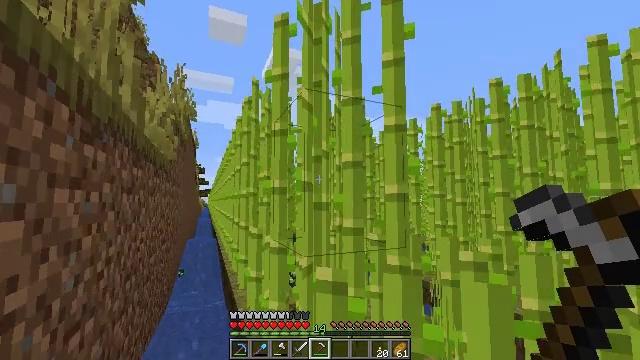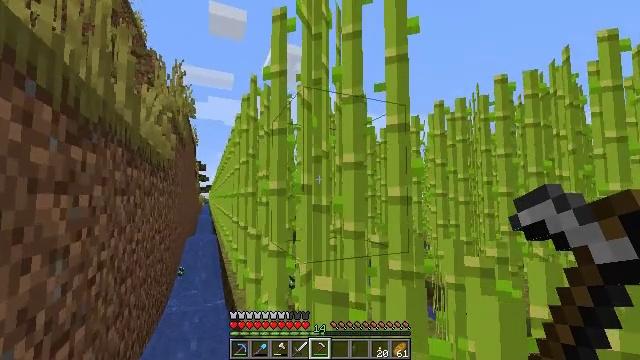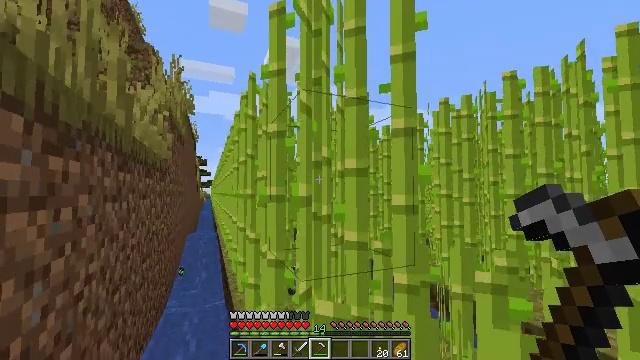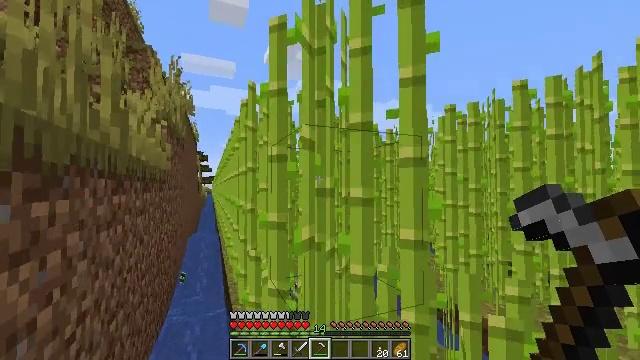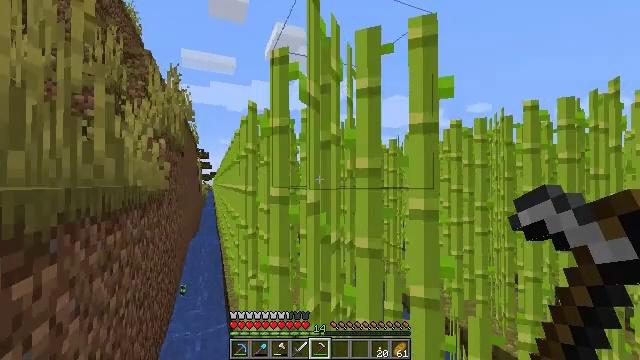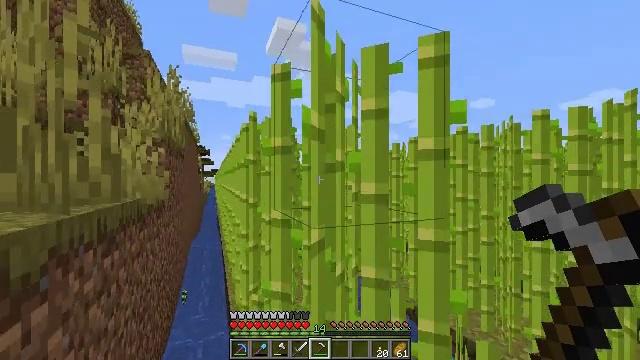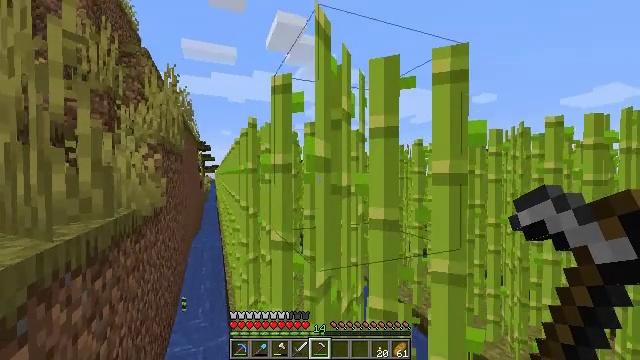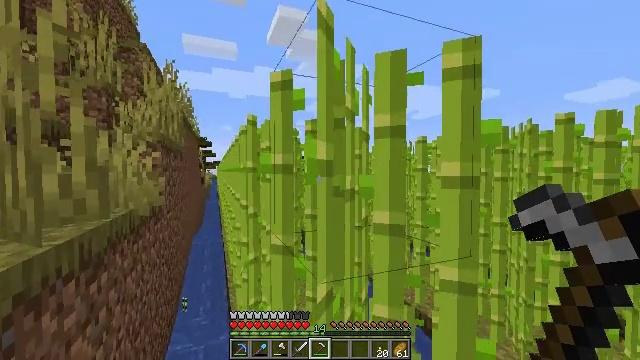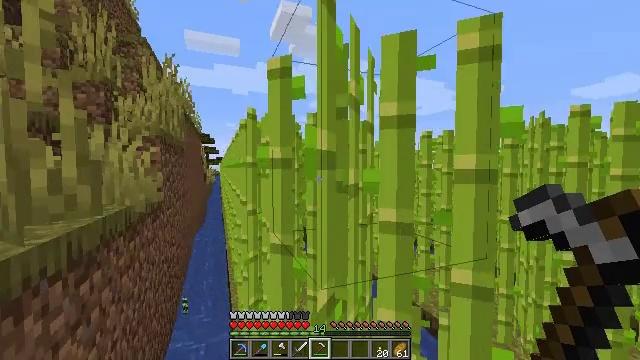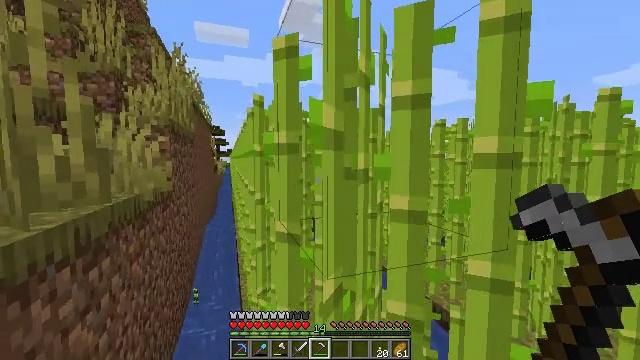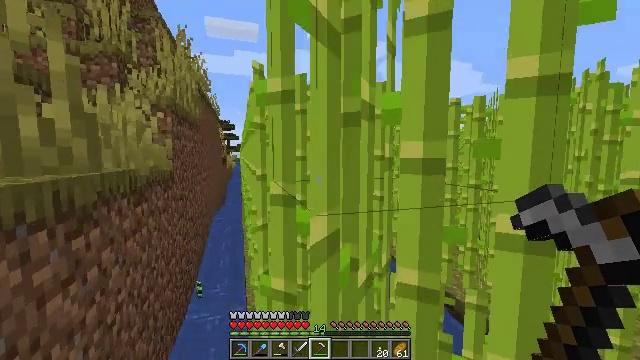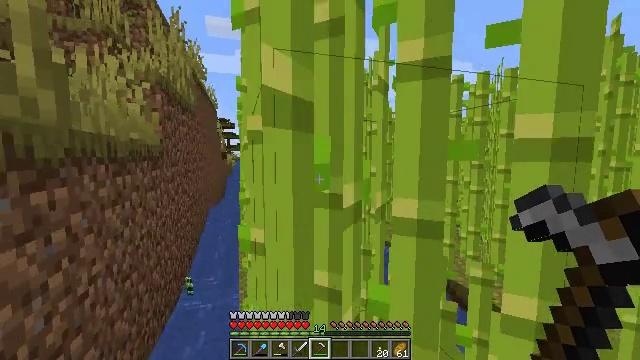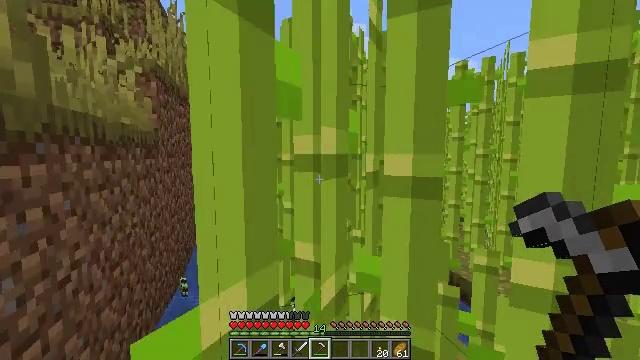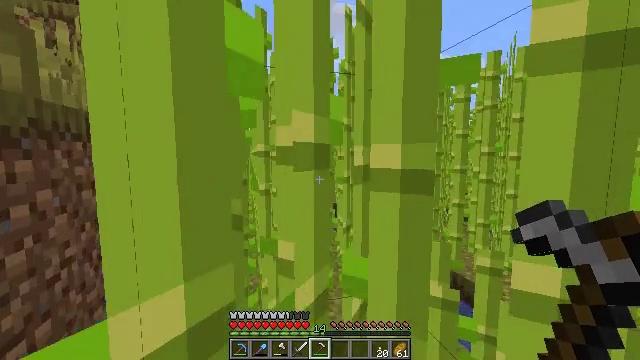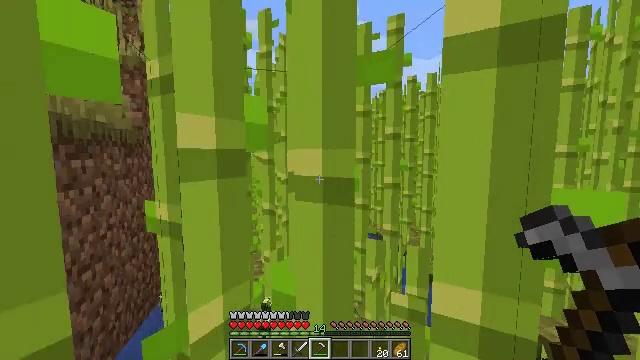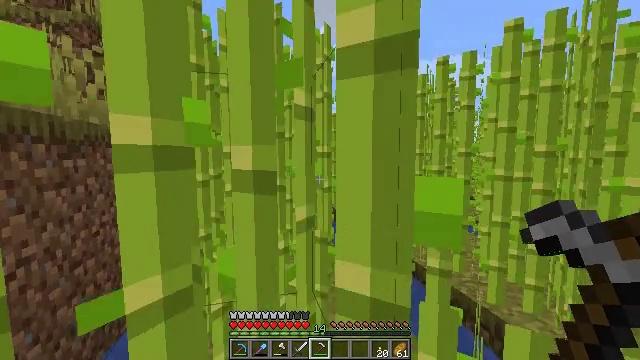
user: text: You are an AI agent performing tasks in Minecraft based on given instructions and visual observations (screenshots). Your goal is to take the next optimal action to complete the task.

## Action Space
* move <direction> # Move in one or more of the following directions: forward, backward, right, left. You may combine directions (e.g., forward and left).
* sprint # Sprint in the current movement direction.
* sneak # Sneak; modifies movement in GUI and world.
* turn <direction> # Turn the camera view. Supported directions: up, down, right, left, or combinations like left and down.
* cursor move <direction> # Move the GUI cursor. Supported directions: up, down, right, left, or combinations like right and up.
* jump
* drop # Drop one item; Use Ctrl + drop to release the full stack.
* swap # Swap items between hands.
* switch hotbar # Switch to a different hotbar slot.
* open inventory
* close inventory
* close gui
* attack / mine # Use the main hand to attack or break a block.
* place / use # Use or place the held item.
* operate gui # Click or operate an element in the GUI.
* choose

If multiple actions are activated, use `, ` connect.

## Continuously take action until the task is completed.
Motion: motion action
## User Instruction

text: Mine the sugar cane near rivers.
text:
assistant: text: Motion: move forward, jump
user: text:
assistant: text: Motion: move forward, turn down, jump
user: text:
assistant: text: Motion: move forward, turn down, jump
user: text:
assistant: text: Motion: move forward
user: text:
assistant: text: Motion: move forward
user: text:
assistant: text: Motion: move forward, turn down
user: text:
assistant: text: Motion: move forward and move right
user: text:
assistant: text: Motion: move forward and move right
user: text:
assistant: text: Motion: move forward and move right, turn left and down
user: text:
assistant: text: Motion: move forward and move right, turn left and down
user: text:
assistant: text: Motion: move right
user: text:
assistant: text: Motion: move right
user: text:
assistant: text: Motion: move right, turn left
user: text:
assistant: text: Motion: move back and move right
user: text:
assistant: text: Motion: move back and move right
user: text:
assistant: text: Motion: move back and move right, turn left
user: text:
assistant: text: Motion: move back, turn left
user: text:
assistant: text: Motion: move back, turn left
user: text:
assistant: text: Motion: move back
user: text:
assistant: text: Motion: move back
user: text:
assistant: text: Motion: move back
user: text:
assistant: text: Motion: no_op
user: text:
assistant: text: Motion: no_op
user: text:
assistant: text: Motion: turn left and up
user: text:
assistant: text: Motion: no_op
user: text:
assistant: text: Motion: move left
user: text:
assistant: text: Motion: move left
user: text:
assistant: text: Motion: no_op
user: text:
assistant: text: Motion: no_op
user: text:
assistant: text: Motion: no_op